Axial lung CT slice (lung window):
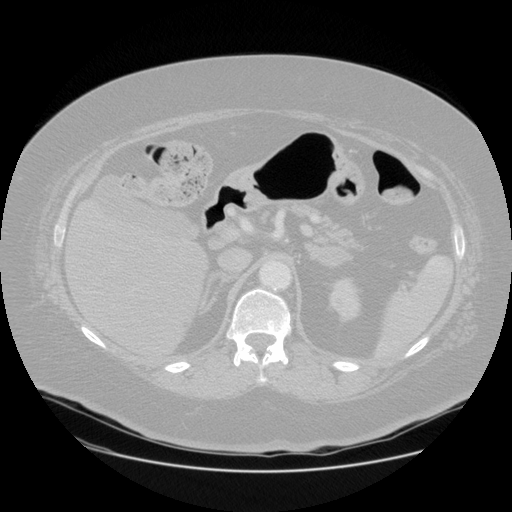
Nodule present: no